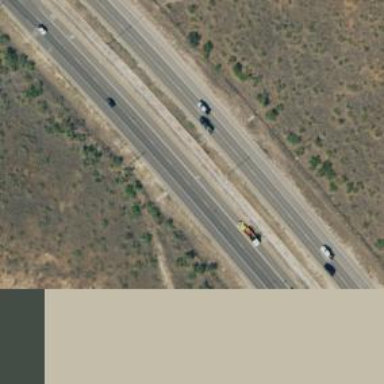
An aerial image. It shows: Expressway with asphalt surface classified as trunk highway.